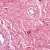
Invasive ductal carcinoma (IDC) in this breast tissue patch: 0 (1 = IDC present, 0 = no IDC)